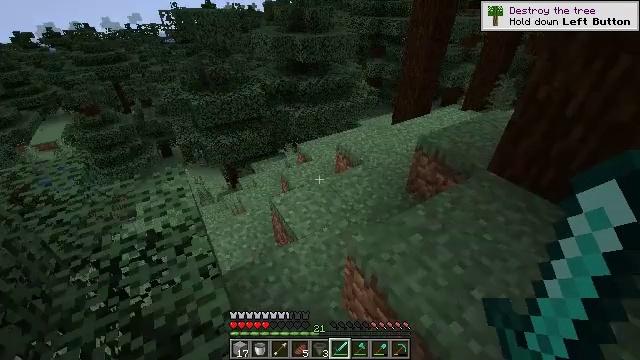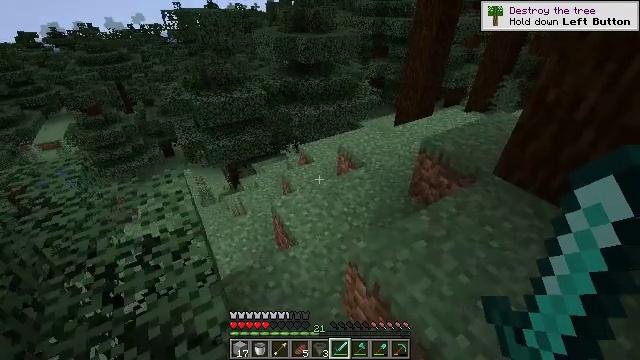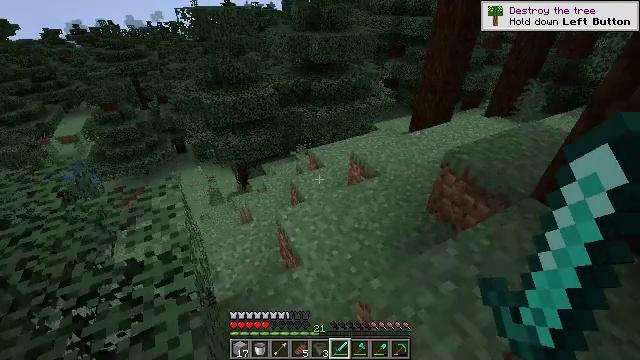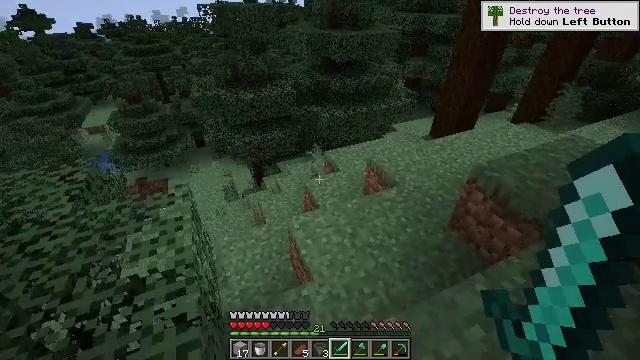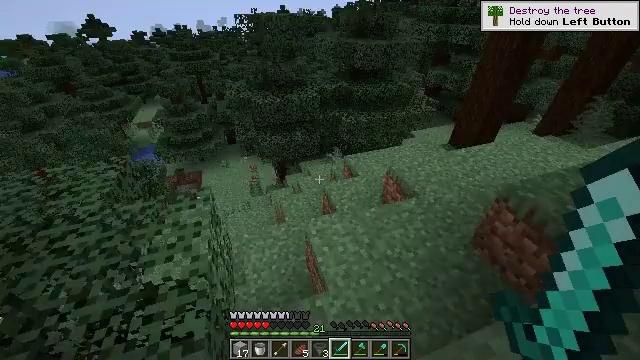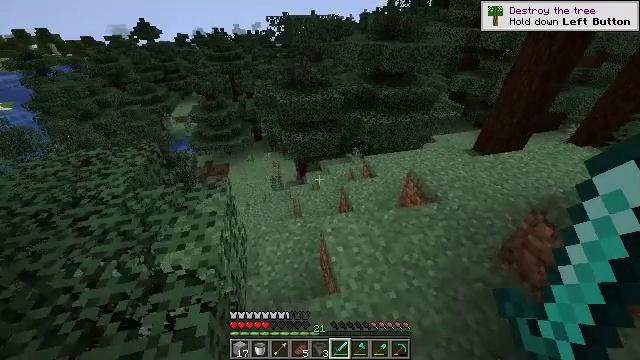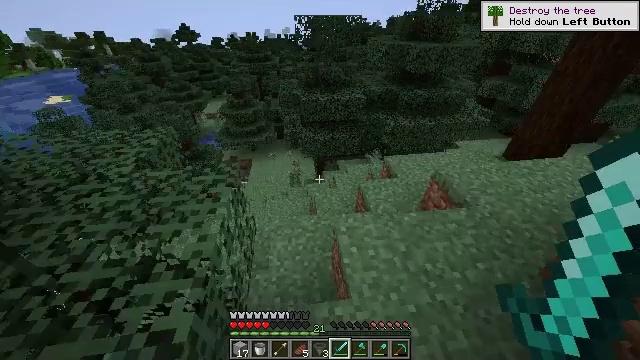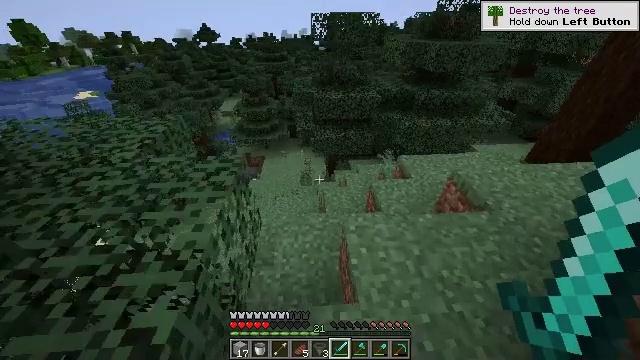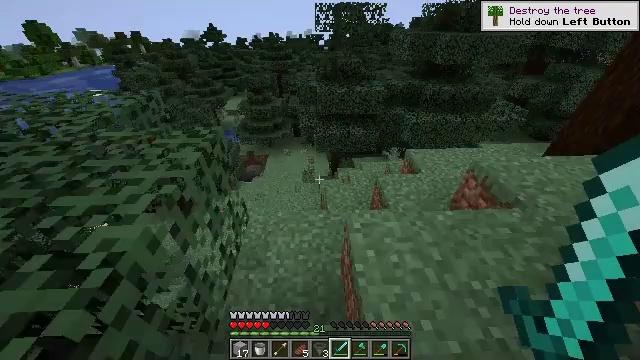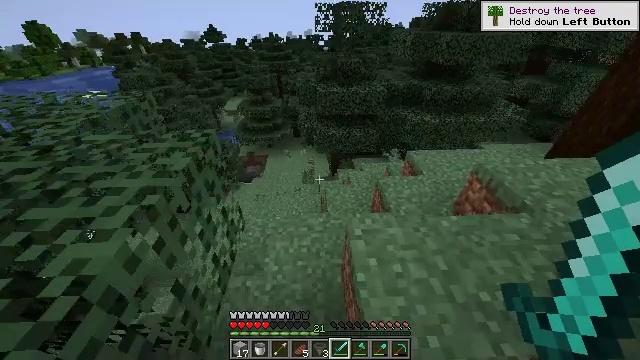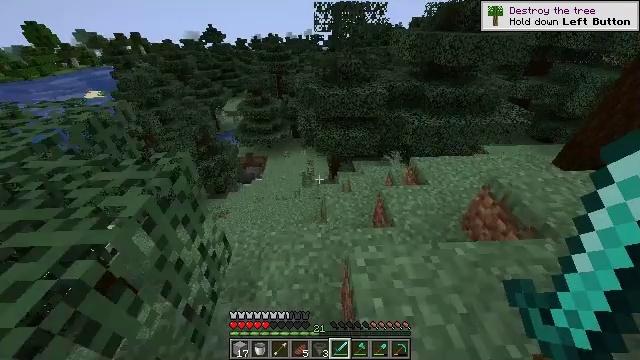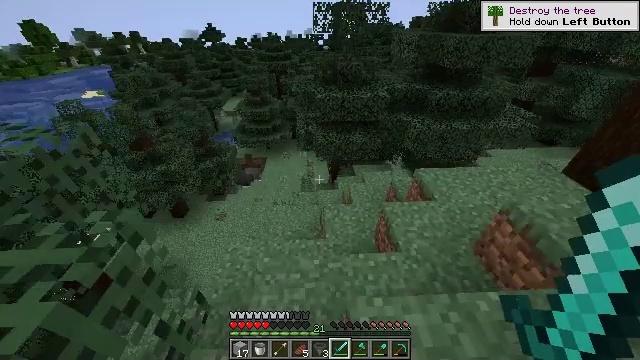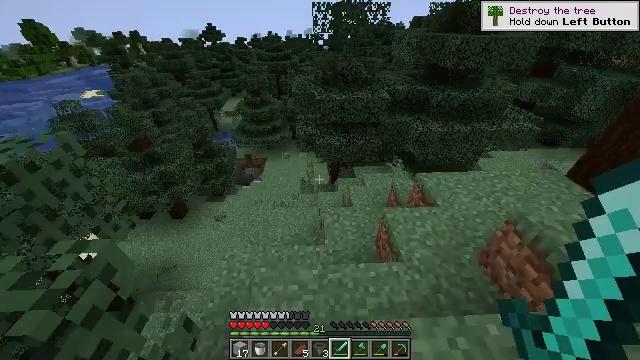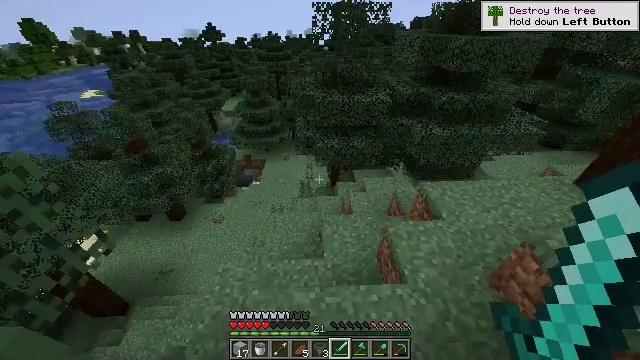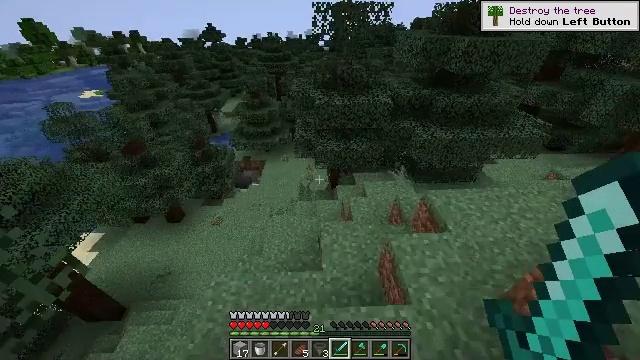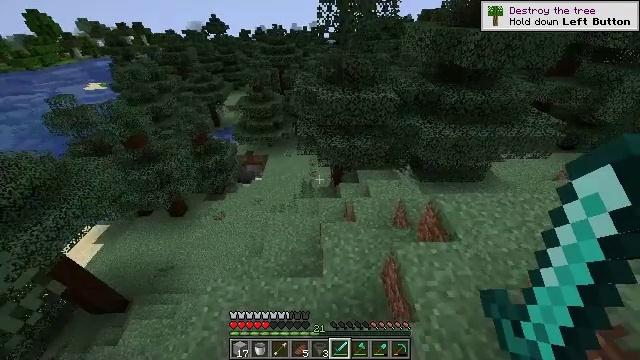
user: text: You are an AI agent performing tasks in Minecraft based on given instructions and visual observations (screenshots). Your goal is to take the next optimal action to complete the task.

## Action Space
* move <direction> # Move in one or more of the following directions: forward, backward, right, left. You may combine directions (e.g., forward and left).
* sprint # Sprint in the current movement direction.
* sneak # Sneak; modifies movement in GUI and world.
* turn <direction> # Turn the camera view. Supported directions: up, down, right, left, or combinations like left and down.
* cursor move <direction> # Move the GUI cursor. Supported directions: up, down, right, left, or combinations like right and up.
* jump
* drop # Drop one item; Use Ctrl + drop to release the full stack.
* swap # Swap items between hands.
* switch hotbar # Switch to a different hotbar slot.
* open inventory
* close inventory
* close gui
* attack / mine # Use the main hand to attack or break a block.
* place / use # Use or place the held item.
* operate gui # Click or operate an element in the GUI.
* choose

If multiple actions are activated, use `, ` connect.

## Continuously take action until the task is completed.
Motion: motion action
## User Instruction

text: Gather sweet berries from the bush.
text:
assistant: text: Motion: move forward
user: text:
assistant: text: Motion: move forward, turn left
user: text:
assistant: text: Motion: move forward, sprint, turn left
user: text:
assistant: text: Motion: move forward, sprint, turn left
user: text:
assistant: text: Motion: move forward, sprint, turn left
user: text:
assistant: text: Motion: move forward, sprint, turn left
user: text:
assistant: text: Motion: move forward, sprint, turn left
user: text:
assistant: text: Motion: move forward, sprint, turn left
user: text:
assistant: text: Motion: move forward
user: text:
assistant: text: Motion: move forward
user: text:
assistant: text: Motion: move forward
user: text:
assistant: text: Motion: move forward
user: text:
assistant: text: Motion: move forward
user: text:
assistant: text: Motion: move forward
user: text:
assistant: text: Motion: move forward, turn left and down
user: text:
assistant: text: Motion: move forward, turn down
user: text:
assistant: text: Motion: move forward
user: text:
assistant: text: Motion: move forward
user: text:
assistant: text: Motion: move forward
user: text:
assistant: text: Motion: move forward, turn down
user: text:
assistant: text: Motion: move forward, turn left
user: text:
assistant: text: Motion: move forward, turn left and down
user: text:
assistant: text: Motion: move forward, turn left
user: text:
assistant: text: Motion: move forward
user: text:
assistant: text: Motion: move forward
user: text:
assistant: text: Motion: move forward
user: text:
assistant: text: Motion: move forward
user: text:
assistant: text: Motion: move forward
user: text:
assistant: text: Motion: move forward
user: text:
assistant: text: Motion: move forward